RGB frame:
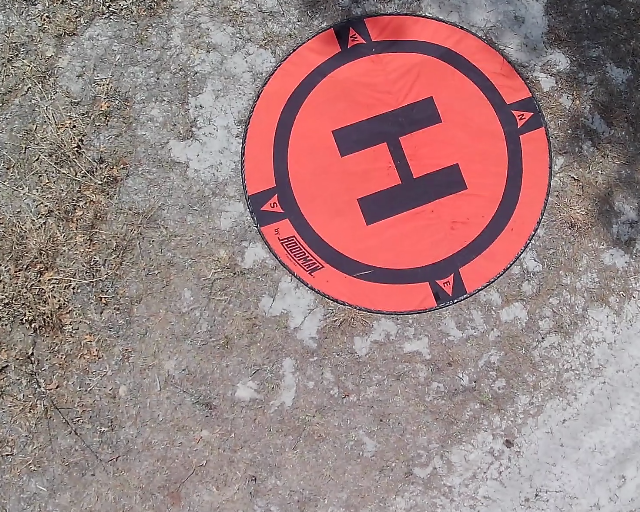
Thermal frame:
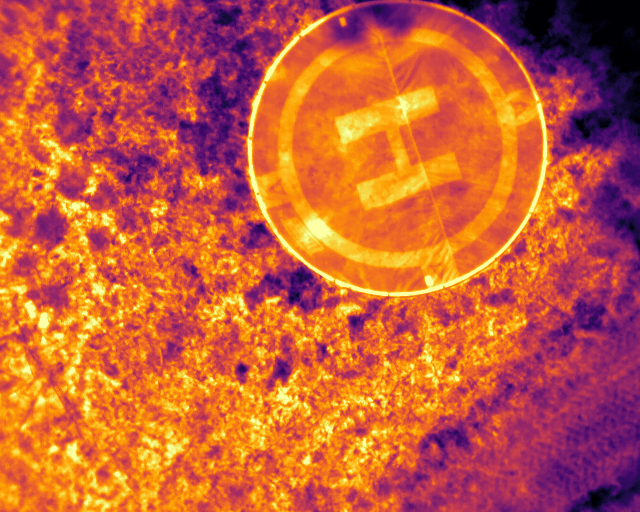
Captured: 2026-02-26 02:33:32
Pixels at or above 80 °C: 0 (fraction of frame: 0)